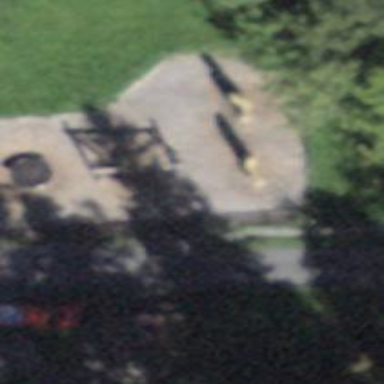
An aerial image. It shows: Playground with swings.